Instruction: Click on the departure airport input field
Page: home
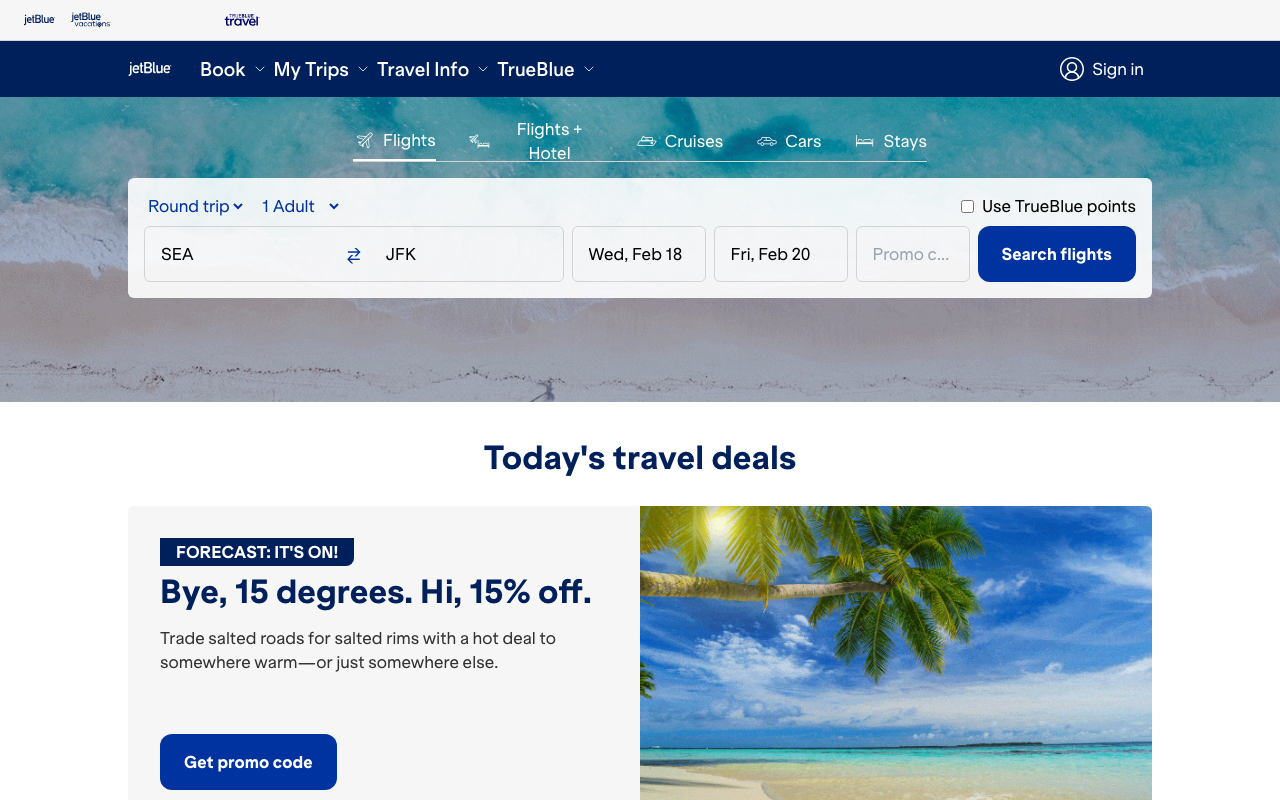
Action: click